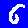
Digit: 6